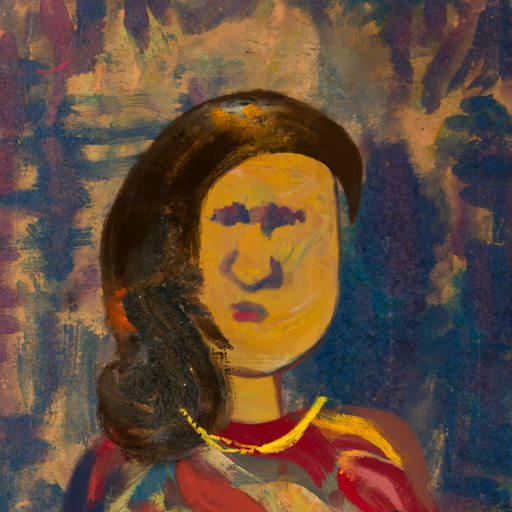
Background: InTheSun, Head And Neck Front: After_Raid, Face Front: In_The_Sun, Bust: Mother_And_Son_Son, Hair Front: Gypsy_Queen, Head Accessory: Blank, Second Necklace: Blank, Necklace: Irani_1, Baby: Blank